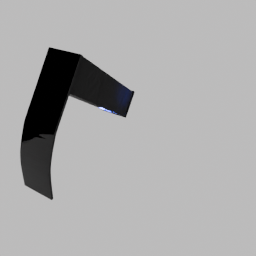
Label: appliances